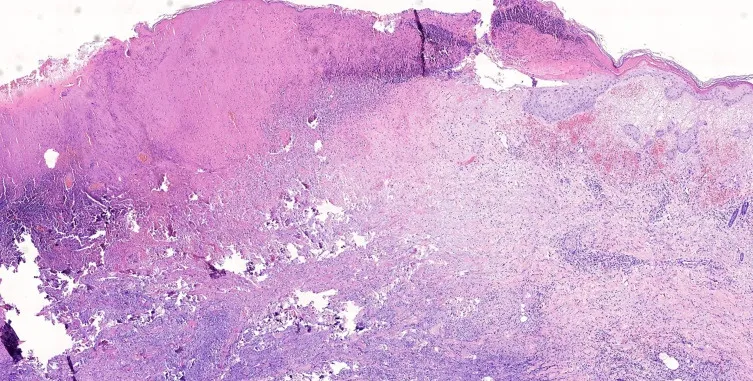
Acute and chronic inflammation with necrosis in the lesions.
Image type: pathology (h&e)